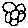
Label: flower